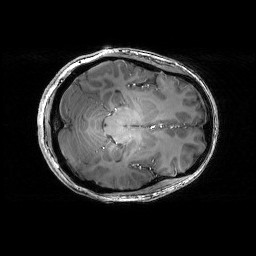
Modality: T1w
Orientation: axial
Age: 23
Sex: female
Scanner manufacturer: siemens
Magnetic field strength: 6.98 T
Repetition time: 2.37 s
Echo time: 0.00231 s